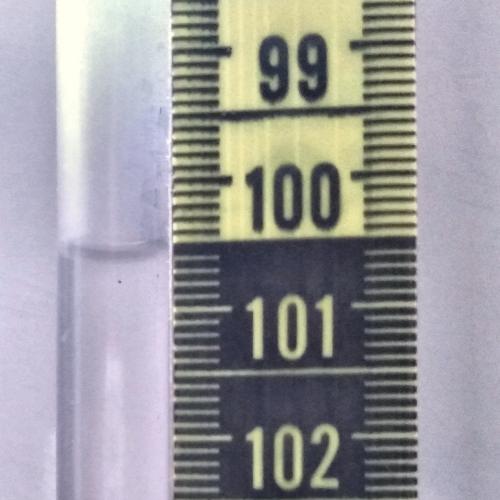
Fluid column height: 100.6 cm